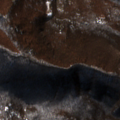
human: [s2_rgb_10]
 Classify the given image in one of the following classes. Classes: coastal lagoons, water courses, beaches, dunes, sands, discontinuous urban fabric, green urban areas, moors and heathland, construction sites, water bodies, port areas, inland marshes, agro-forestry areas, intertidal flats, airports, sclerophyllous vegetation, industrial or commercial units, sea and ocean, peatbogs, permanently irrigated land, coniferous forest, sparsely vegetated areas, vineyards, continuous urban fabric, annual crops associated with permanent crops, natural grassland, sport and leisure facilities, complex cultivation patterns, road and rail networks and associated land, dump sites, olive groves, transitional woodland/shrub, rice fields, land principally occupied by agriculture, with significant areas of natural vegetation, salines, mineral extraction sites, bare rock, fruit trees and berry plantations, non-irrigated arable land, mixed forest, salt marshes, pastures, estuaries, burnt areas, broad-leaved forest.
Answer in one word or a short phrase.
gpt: broad-leaved forest, transitional woodland/shrub